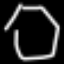
Label: octagon